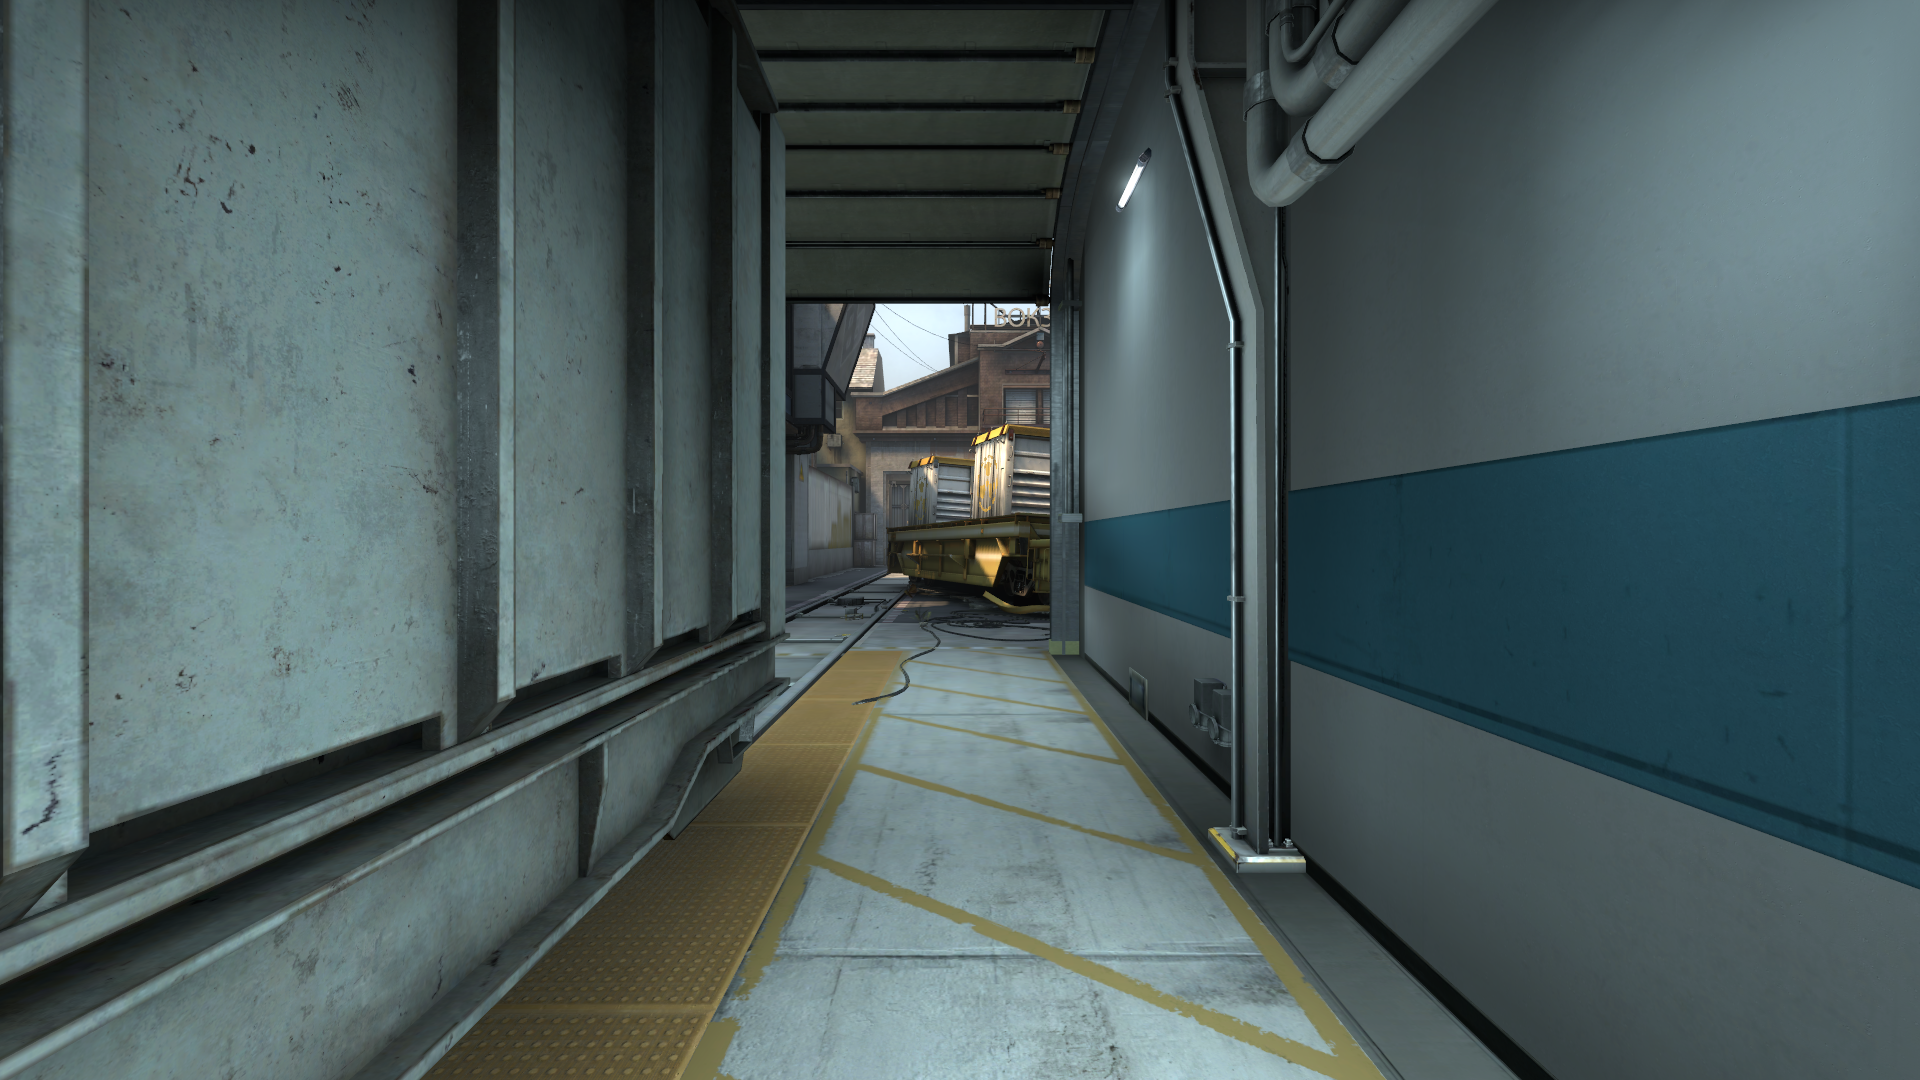
Map: de_train